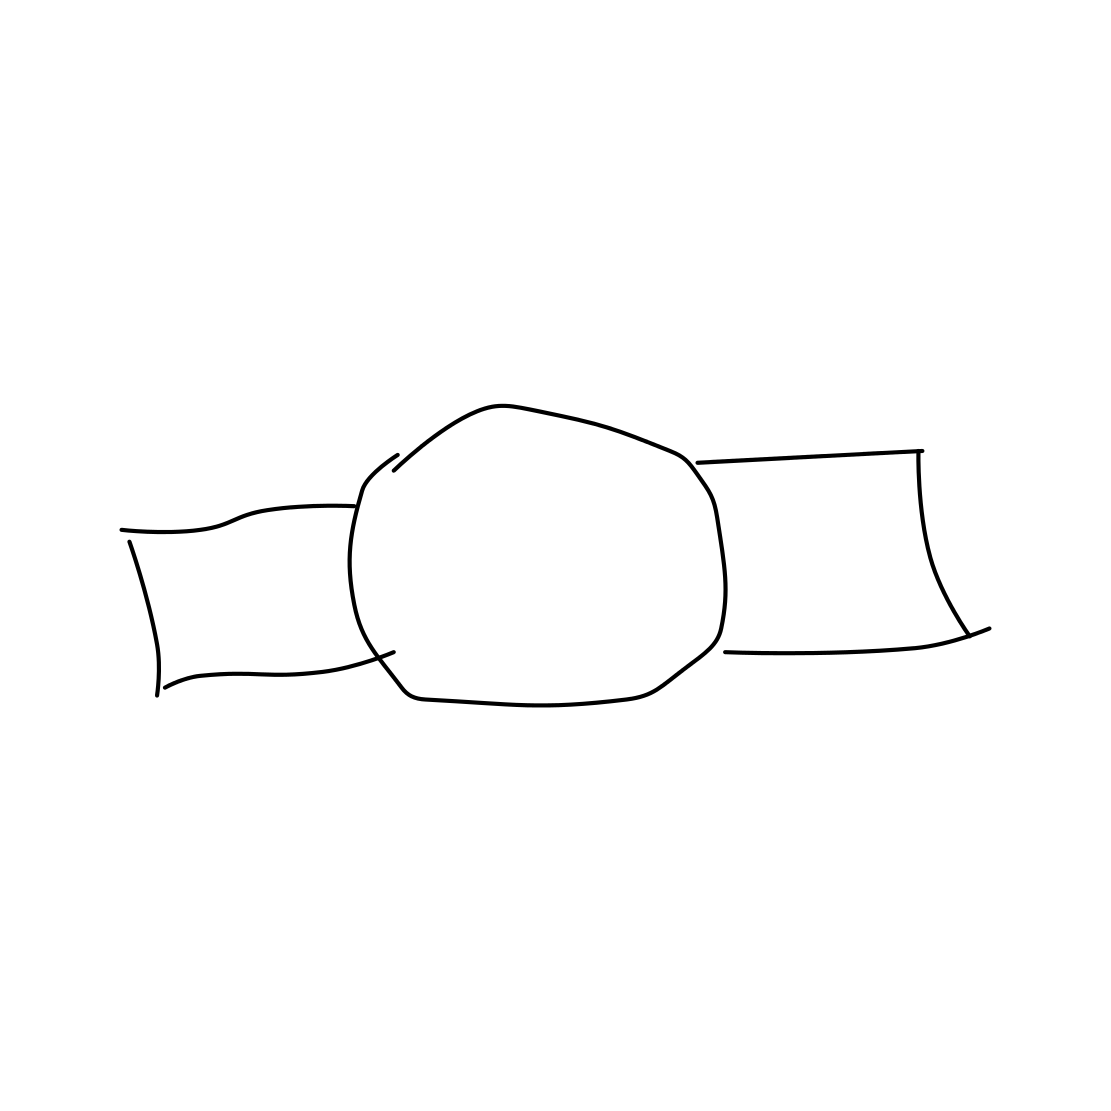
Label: wrist-watch